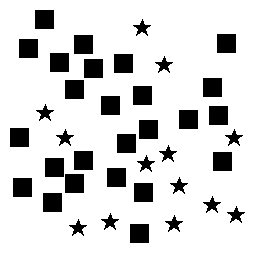
Squares: 25
Triangles: 0
Stars: 13
Total shapes: 38